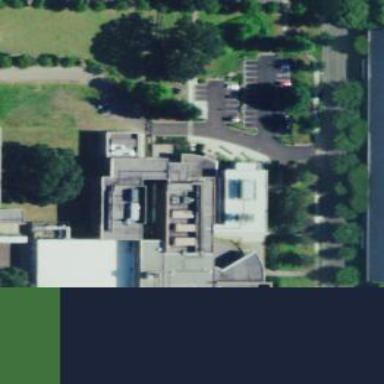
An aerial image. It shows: View of university building.